You are looking at the unprocessed time series of a bearing vibration snapshot. What is the most likely bearing condition (normal, inner_race, outer_race, ball)?
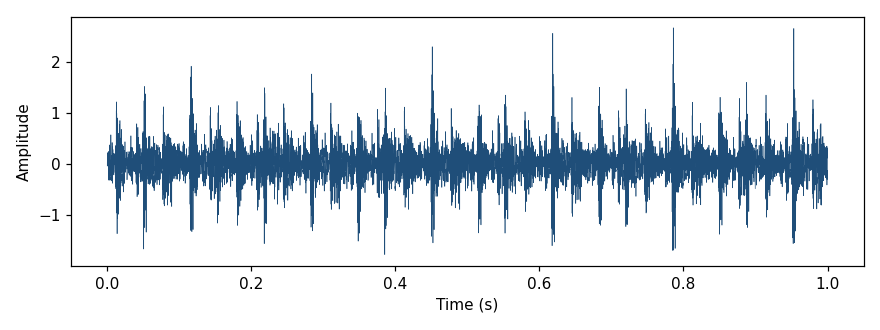
Answer: outer_race